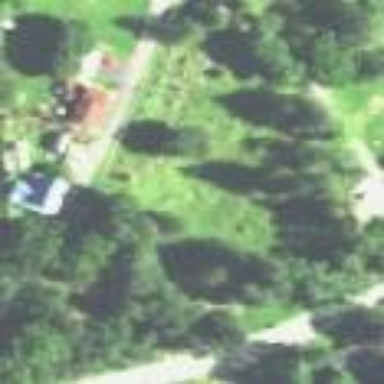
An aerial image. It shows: Cemetery.